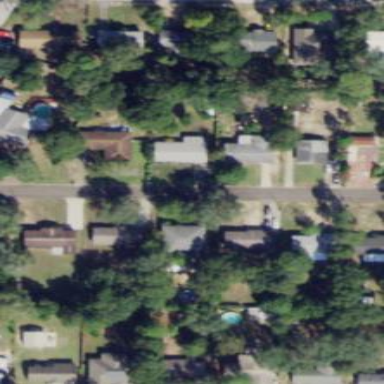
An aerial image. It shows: Residential area composed of single-family homes.